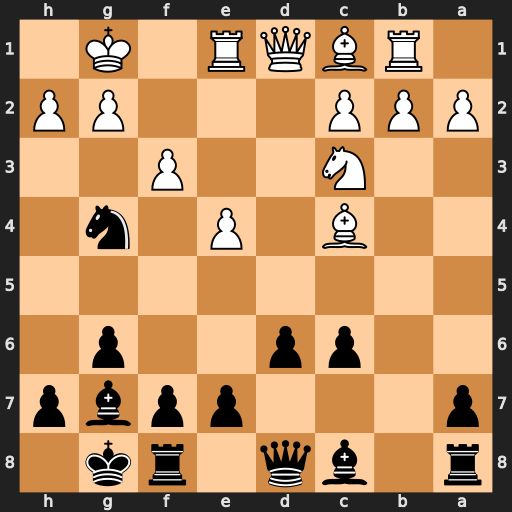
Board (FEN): r1bq1rk1/p3ppbp/2pp2p1/8/2B1P1n1/2N2P2/PPP3PP/1RBQR1K1
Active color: b
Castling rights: -
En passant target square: -
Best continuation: Qb6+ Be3 Nxe3